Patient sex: M
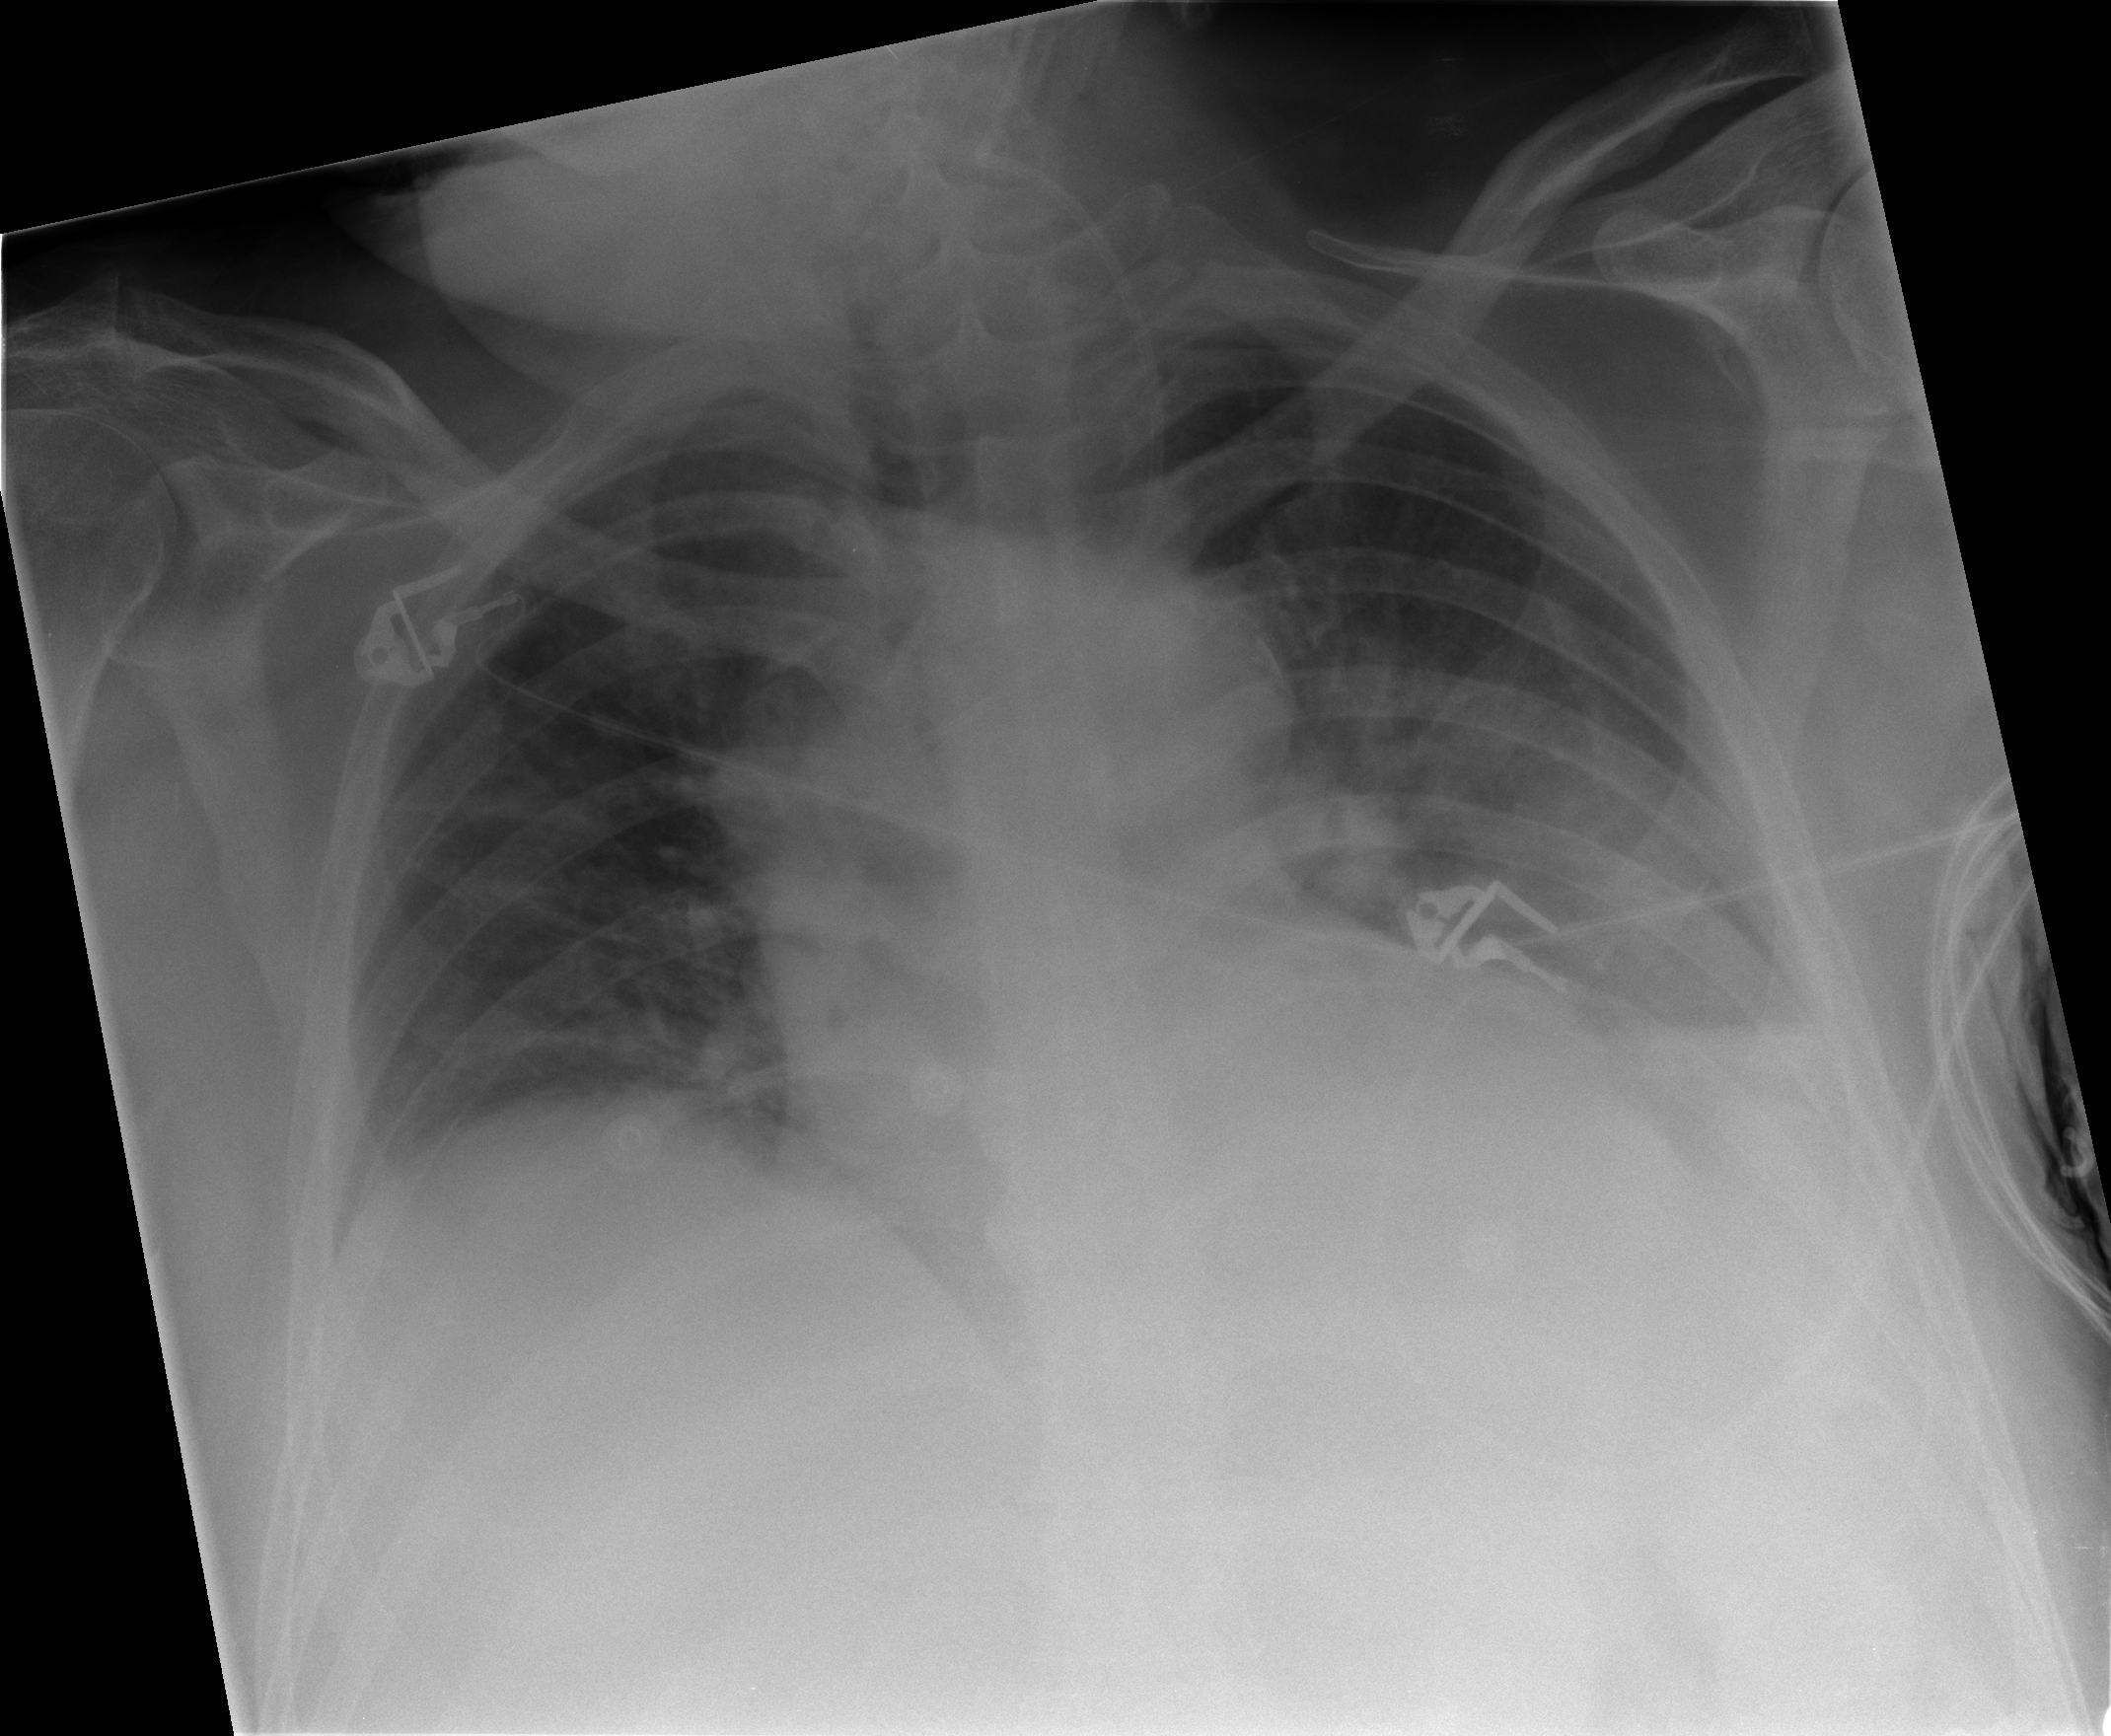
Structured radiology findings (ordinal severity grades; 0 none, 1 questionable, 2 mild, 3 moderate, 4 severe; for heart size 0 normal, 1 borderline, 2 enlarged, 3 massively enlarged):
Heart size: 2
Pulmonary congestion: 0
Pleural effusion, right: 0
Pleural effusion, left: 1
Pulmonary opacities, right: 0
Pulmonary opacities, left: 0
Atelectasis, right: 2
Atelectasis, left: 1